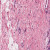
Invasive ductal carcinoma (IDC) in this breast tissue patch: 0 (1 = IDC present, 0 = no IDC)